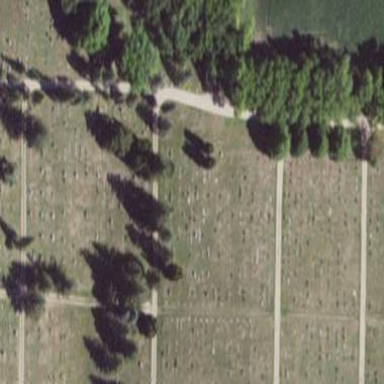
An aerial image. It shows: Cemetery.